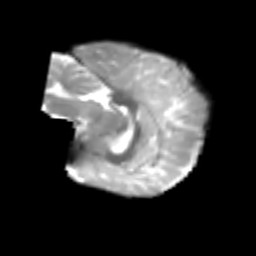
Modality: T2w
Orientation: sagittal
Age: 6
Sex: female
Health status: healthy